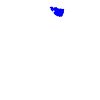
Particle: electron